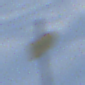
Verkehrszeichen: UmleitungswegweiserRechtsweisend
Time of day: MorningAfternoon
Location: Outdoor (Nature)
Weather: Clear
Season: Winter
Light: Natural